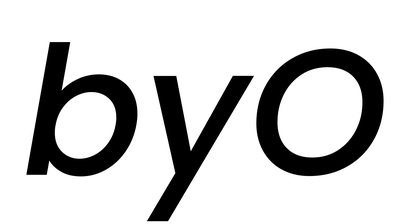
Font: Poppins-MediumItalic